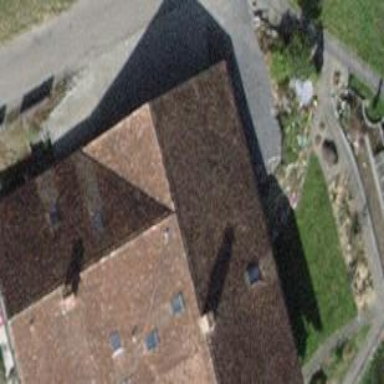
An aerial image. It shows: View of roof of building.